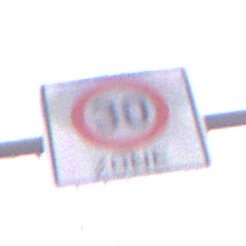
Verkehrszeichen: BeginnZone30
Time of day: Midday
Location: Outdoor (Nature)
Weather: Overcast
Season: Autumn
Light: Natural